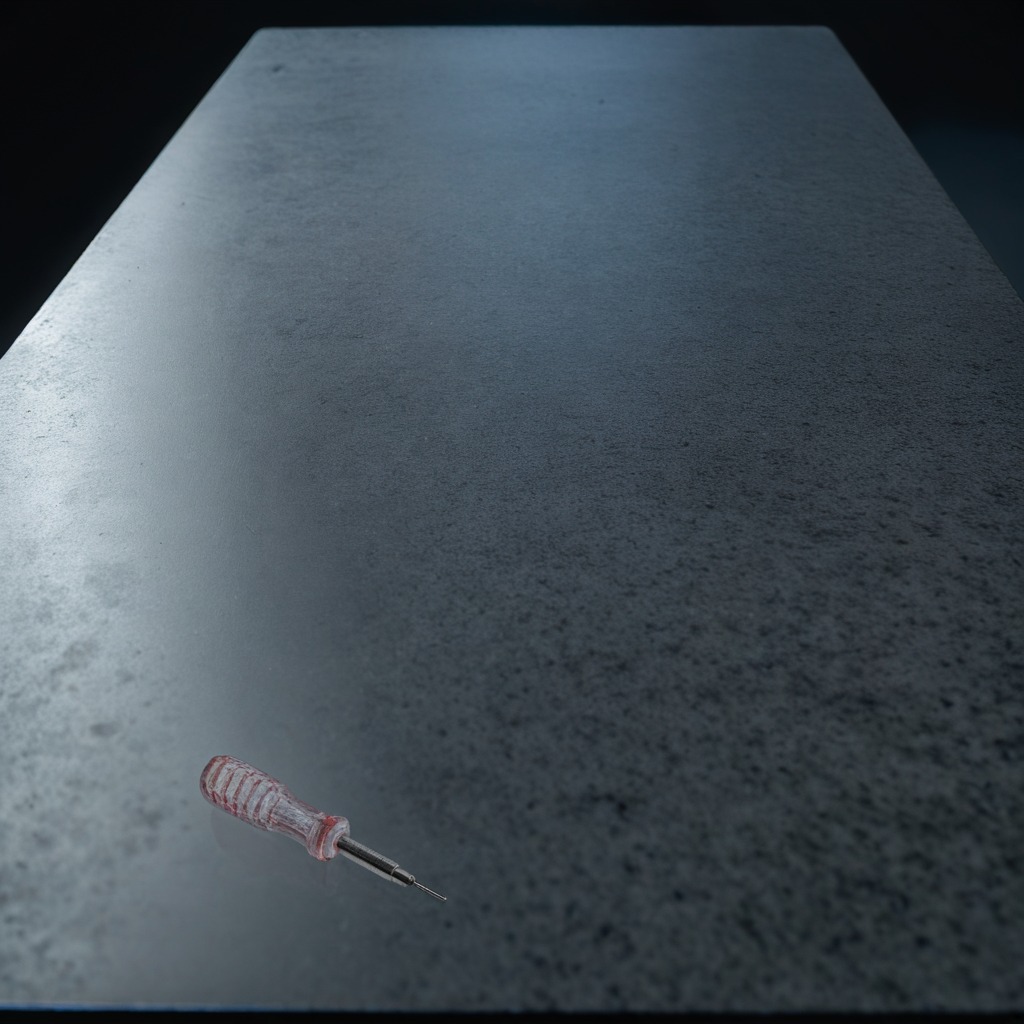
A screwdriver lying on a clean granite table inside a workshop at night dim ambient light soft shadows worn but